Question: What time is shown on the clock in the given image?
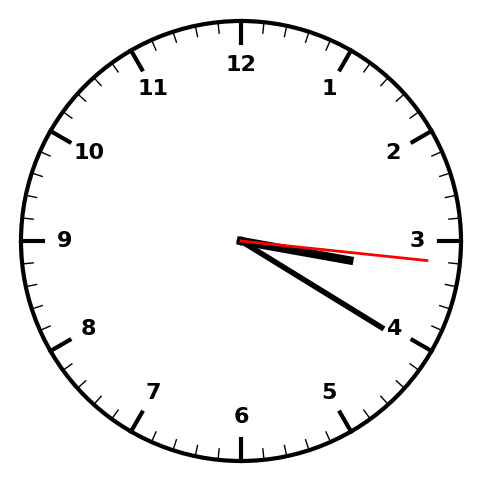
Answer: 03:20:16